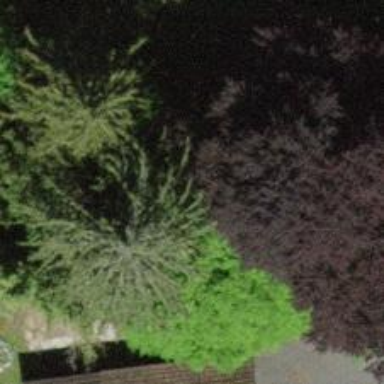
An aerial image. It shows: Broadleaved tree with lush leaves.